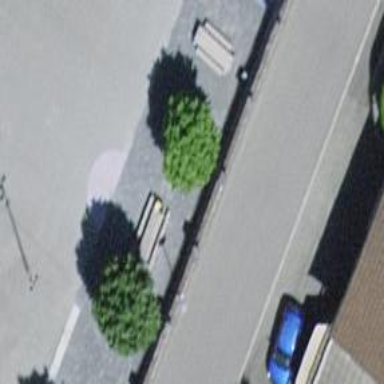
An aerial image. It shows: Picnic table located in leisure land area.